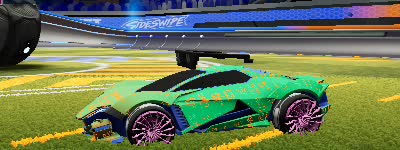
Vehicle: werewolf